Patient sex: M
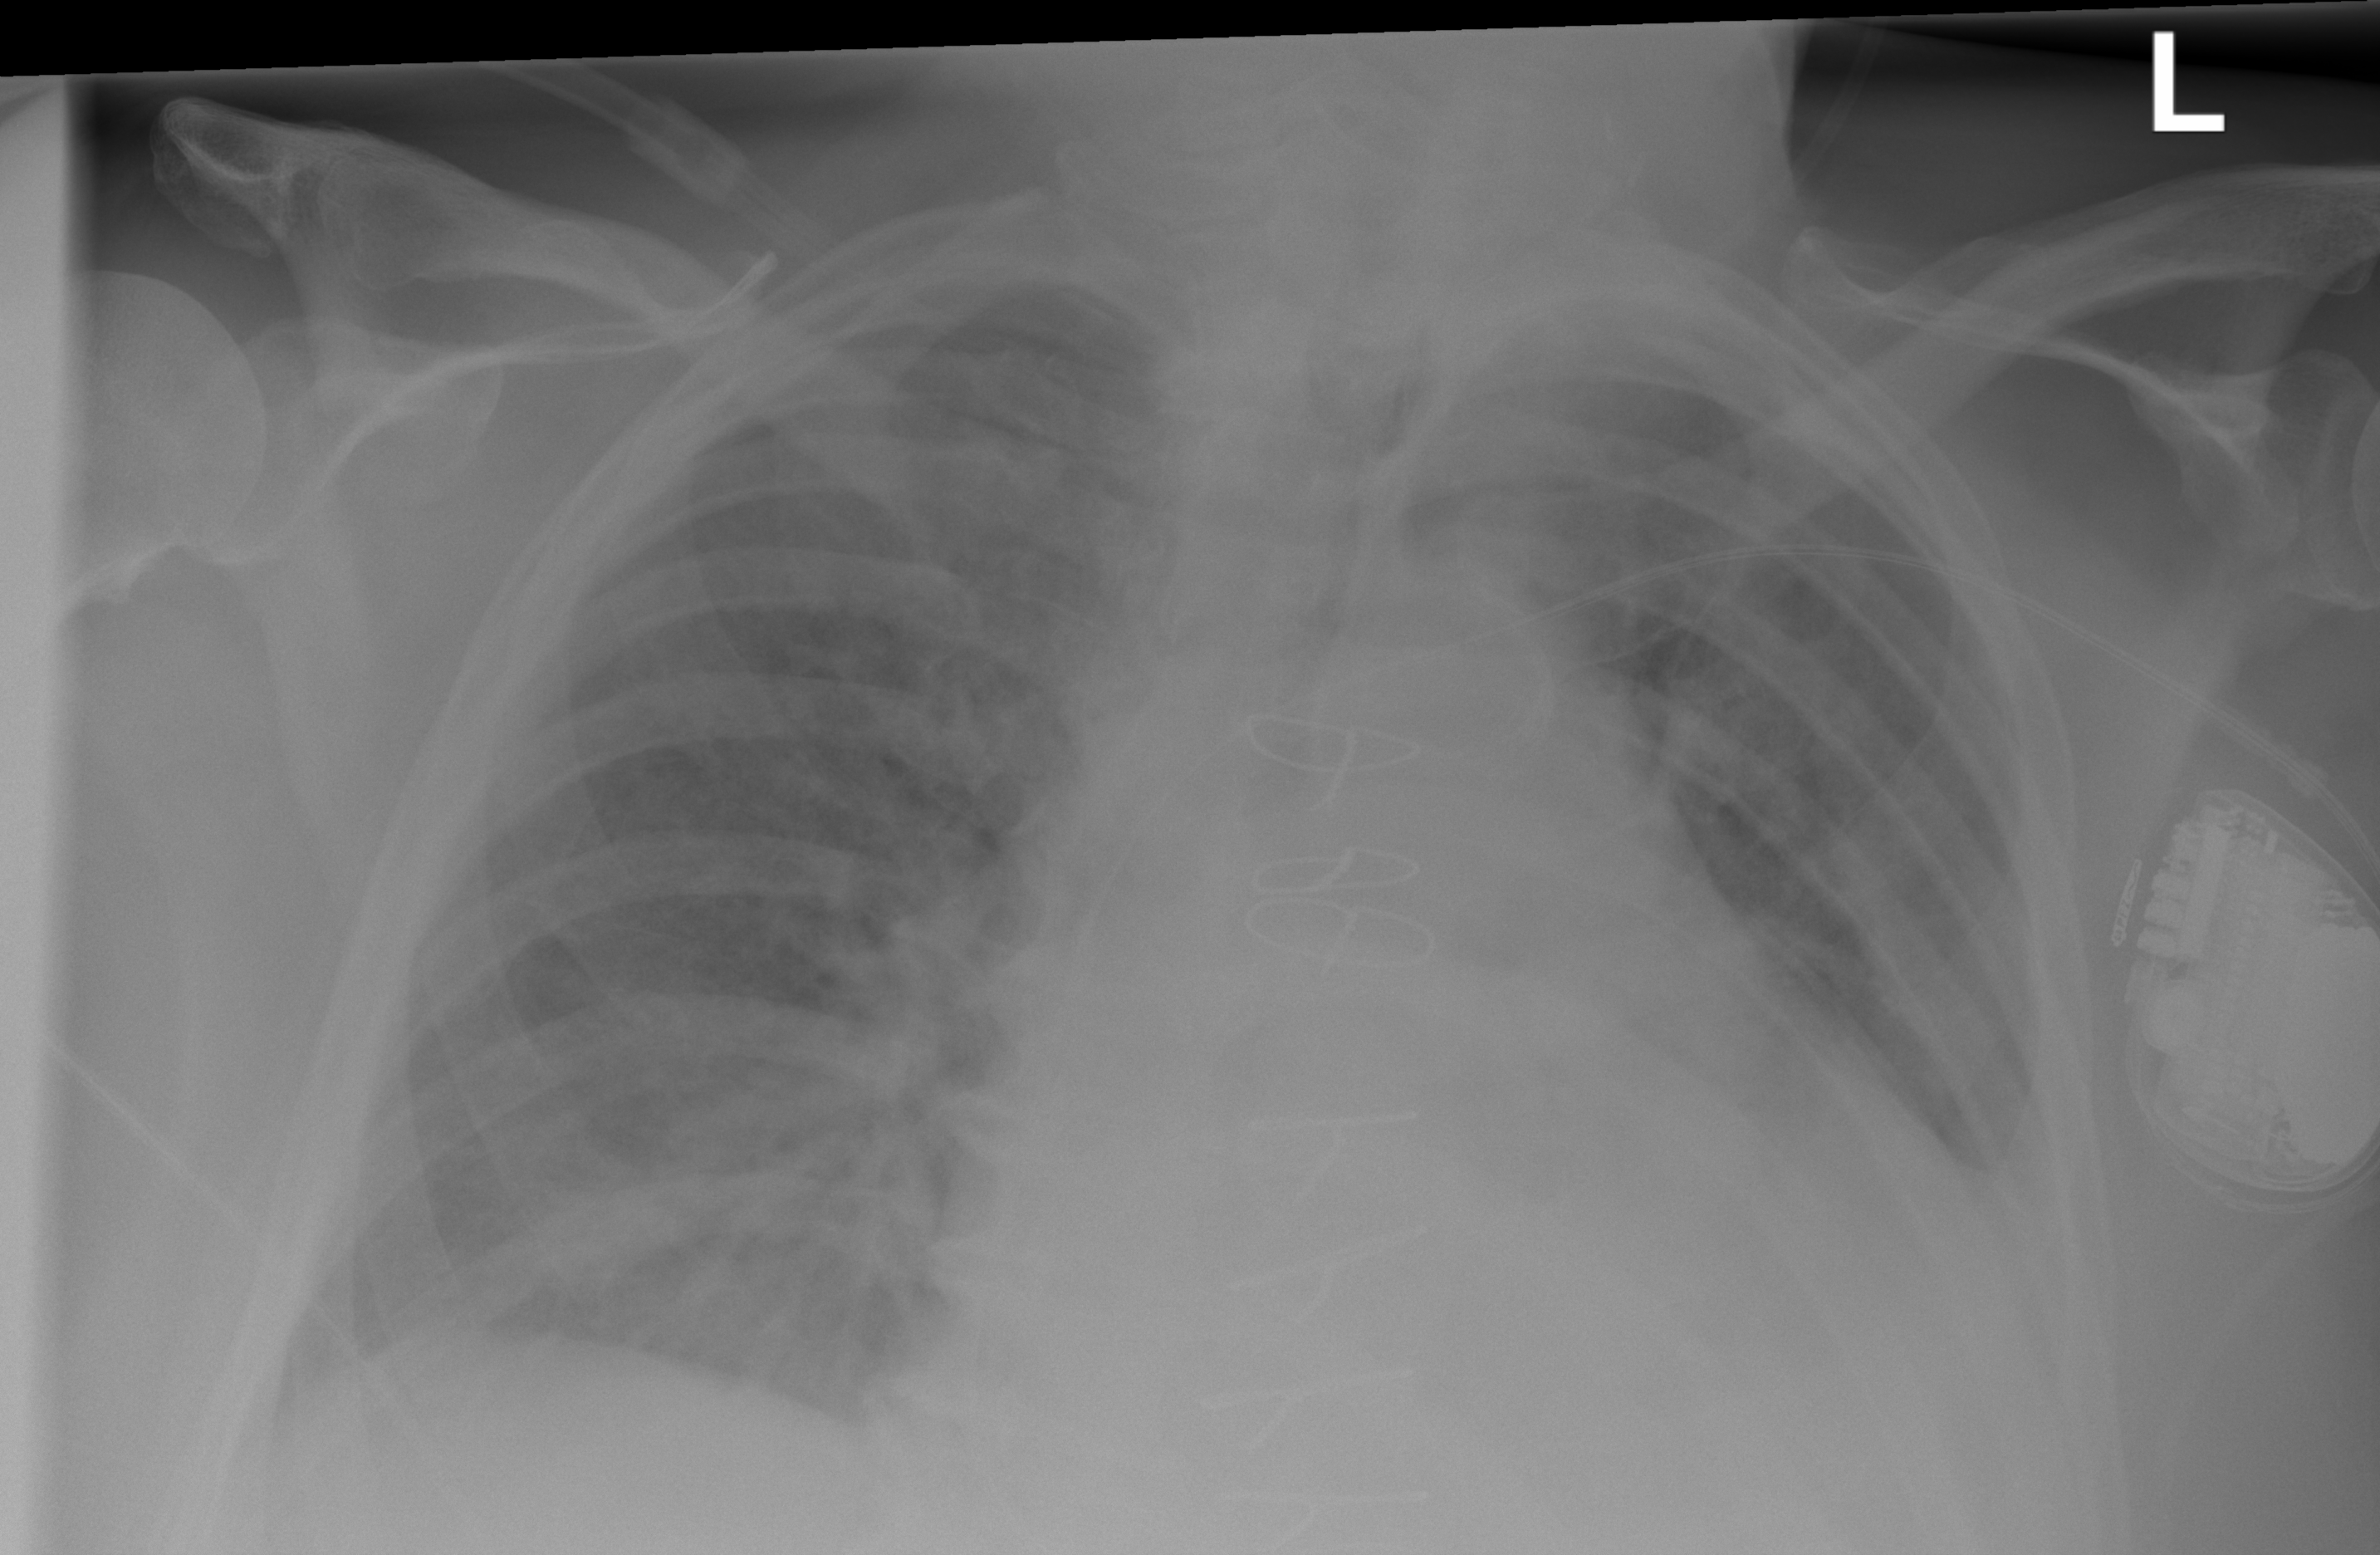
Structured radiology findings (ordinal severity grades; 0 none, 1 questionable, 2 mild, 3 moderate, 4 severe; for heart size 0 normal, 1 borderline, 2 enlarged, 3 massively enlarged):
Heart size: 2
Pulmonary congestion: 2
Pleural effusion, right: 0
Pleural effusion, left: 2
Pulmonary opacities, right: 2
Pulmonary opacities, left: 2
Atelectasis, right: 2
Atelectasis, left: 2